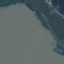
Label: SeaLake